Question: I am using the following <URL> button styles provided by Twitter Bootstrap:
'''
<ul class="pager">
<li class="previous"><a href="#">&larr; Older</a></li>
<li class="next"><a href="#">Newer &rarr;</a></li>
</ul>
'''
This is how they currently look like:

How do I need to change my CSS style to change the background color of these buttons from green to some other color?
I tried this CSS code, but it did not change the button styles:
'''
.next {
background-color: #ecf0f1;
color: #2d525d;
}
'''
Thank you!
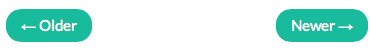
Answer: You need to overwrite the css codes:
'''
.next a {
background-color: #ecf0f1 !important;
color: #2d525d !important;
}
'''
The and styles are for "a" element inside the li.